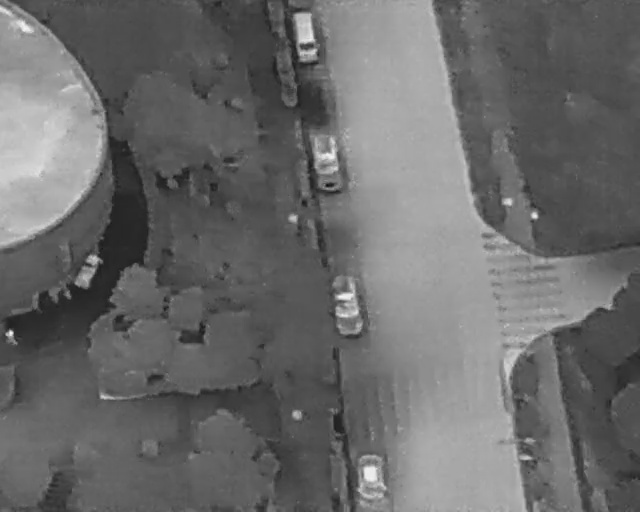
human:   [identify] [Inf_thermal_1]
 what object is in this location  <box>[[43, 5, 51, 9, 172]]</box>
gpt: <ref>1 medium car at the top</ref>